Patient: sex F, age 54
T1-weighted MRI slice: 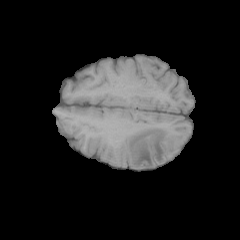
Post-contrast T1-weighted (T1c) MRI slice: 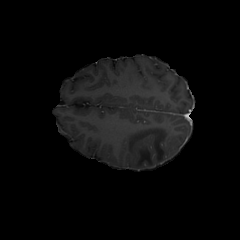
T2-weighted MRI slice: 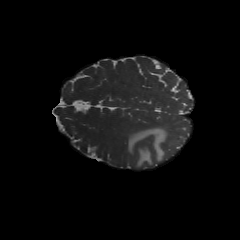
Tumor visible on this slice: yes
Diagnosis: Glioblastoma, IDH-wildtype
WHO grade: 4